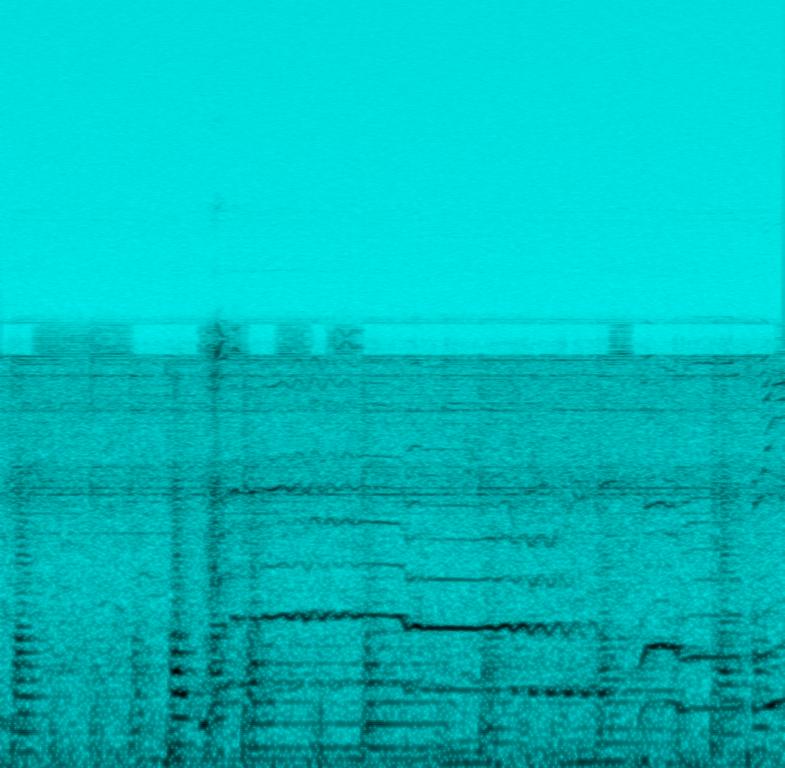
This is the amateur recording of a jazz music piece performed live on the street. The volume of the recording is quite low. There is a female vocalist singing upfront. The tuba is playing the bass line as an accompaniment to the vocals. The tuba player is playing a minimal acoustic drum kit made up of just a drum kick and a ride cymbal in the meantime. There is a swing feel to it. The quietness of the recording makes it sound like the music is coming from vinyl. It would suit perfectly as a piece in a movie playing on a vinyl record player.